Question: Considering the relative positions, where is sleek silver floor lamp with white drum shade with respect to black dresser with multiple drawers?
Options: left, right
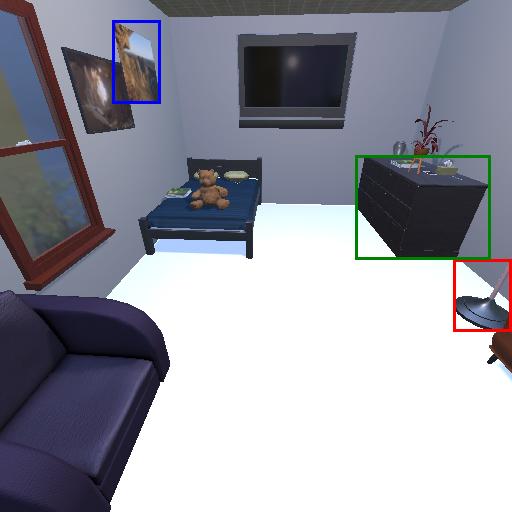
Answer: left